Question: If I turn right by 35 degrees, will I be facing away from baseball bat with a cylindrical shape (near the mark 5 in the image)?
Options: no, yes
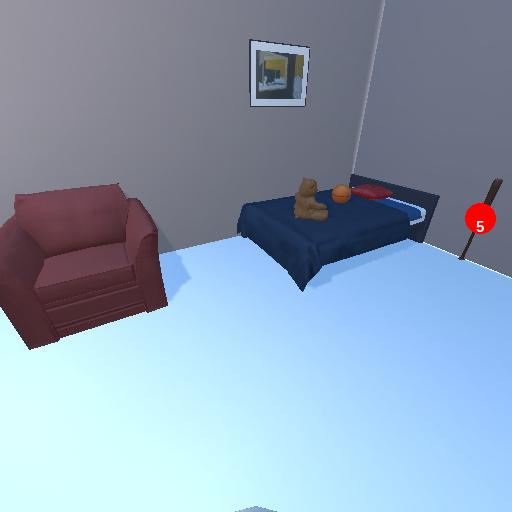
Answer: no